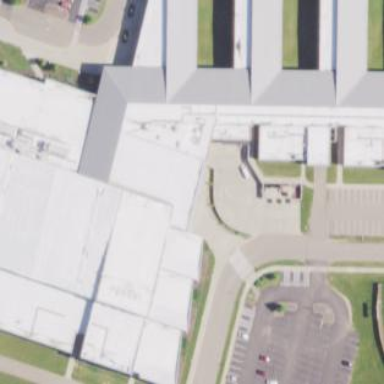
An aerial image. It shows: School building.